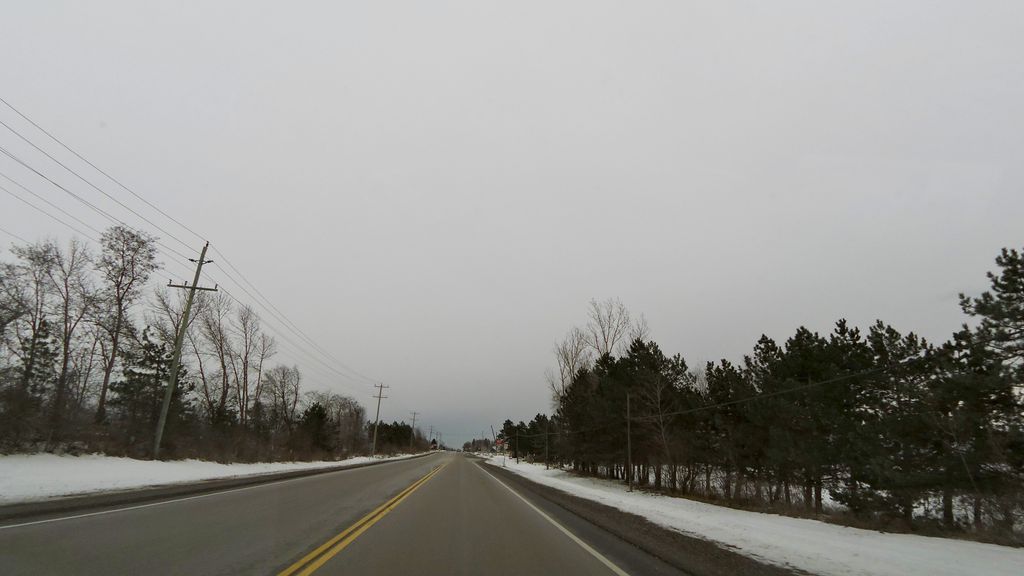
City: hamilton